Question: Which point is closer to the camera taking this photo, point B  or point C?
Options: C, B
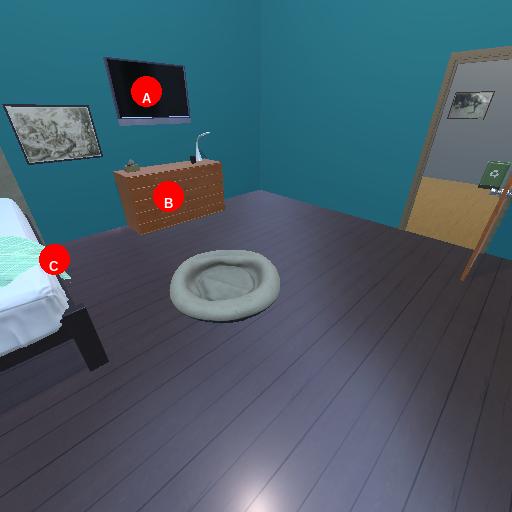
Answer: C